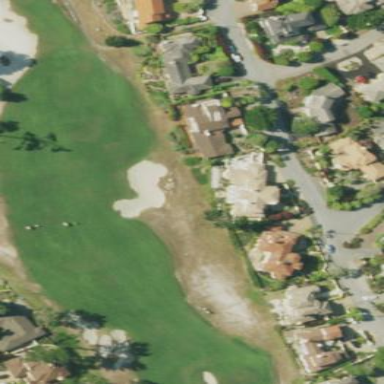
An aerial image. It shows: Scenic golf fairway.